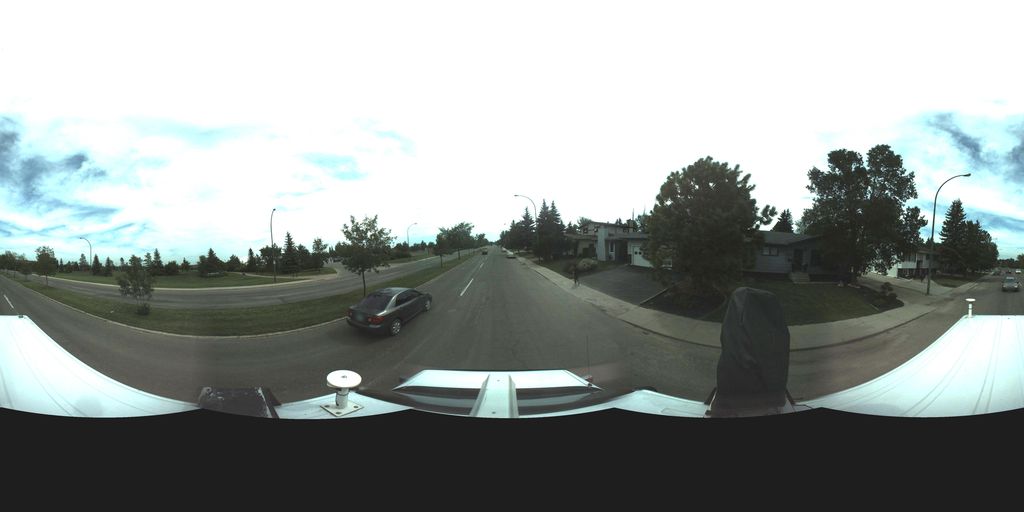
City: saskatoon